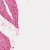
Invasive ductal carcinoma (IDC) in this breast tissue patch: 0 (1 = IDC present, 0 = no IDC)